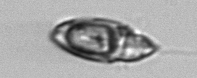
Label: Katodinium_or_Torodinium